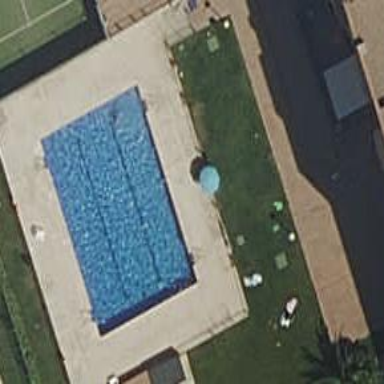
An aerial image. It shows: Swimming pool located in leisure land.